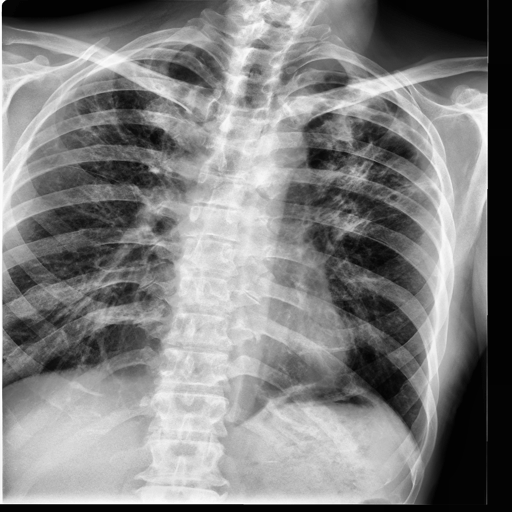
Finding: TUBERCULOSIS